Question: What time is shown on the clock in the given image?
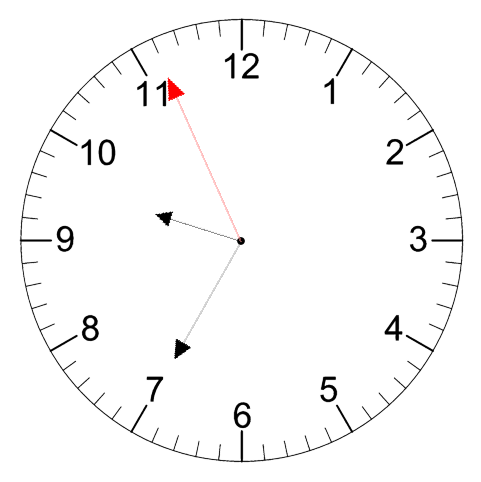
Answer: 09:34:56